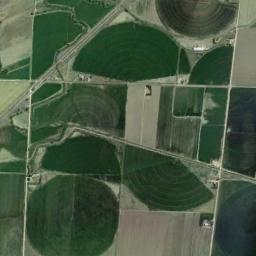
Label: circular_farmland